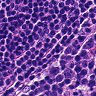
Metastatic tissue present: no